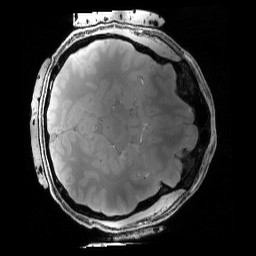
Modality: PDw
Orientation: axial
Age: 30
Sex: male
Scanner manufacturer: siemens
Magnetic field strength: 6.98 T
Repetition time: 1.38 s
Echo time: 0.00242 s